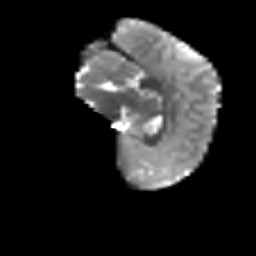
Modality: T2w
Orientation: sagittal
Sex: female
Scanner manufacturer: siemens
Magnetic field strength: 3 T
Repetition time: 5 s
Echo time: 0.071 s